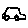
Label: car